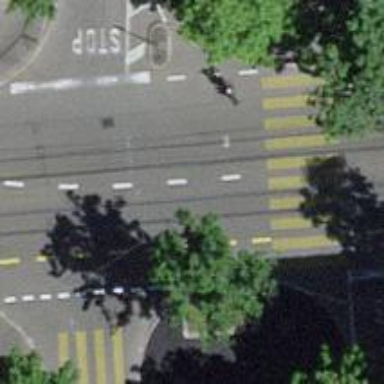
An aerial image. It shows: Tram level crossing on railway.